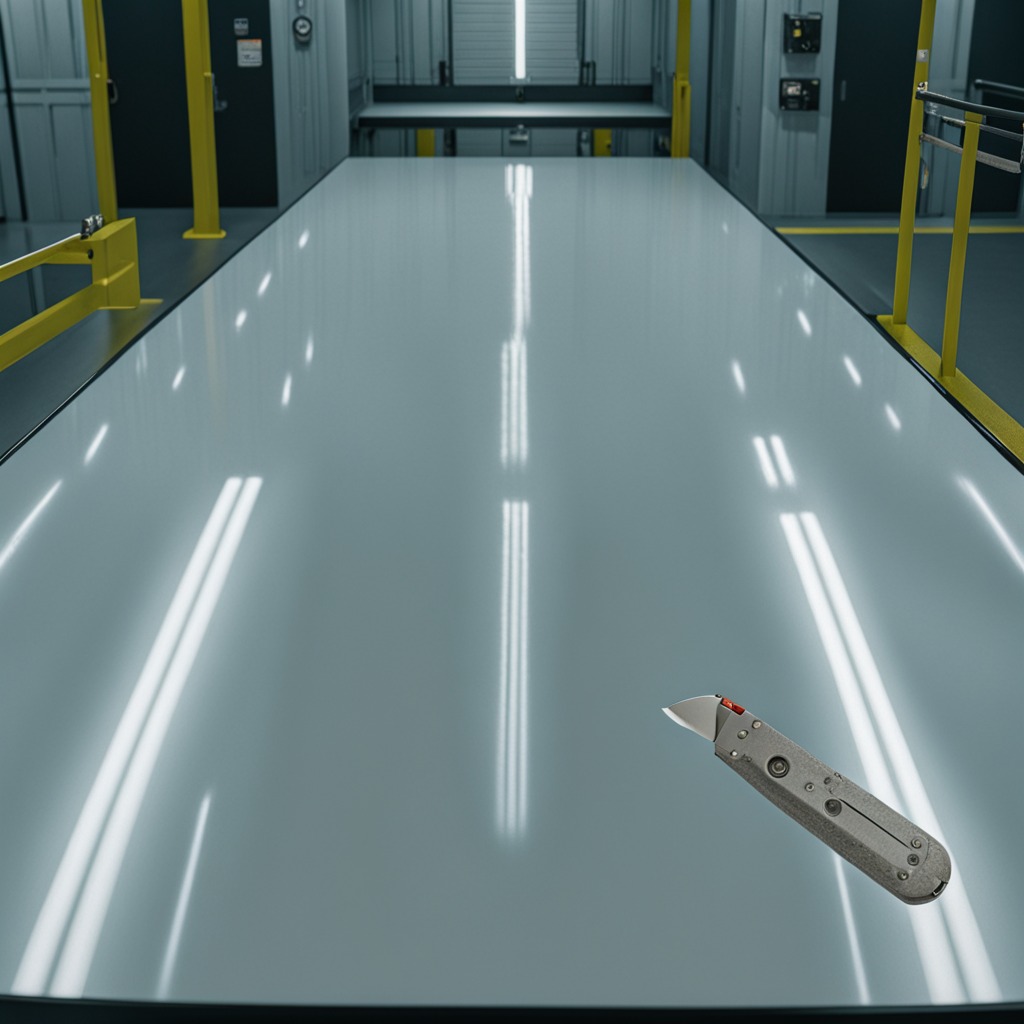
A utility knife lies on a high-gloss table in a ship maintenance bay industrial lighting.